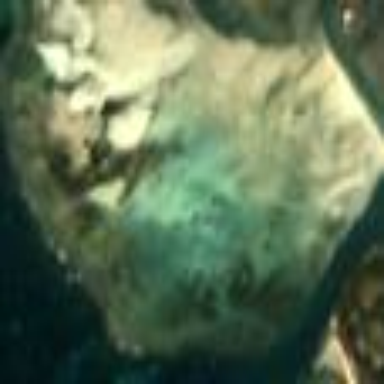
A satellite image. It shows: Natural reef made of sand.